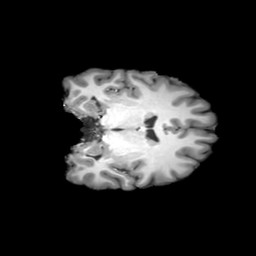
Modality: T1w
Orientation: coronal